Aerial crown-view tile of a tropical tree (Barro Colorado Island, Panama), acquired 20250414:
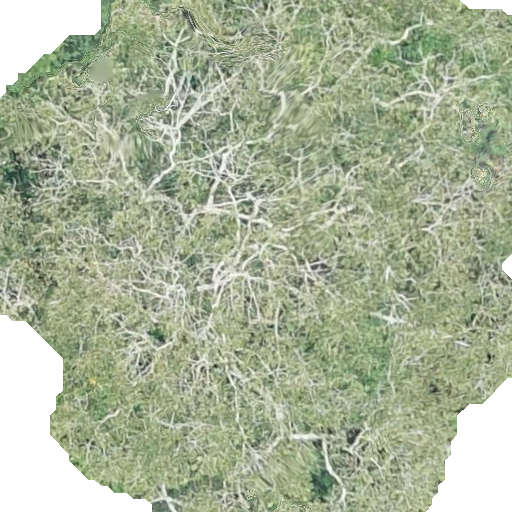
Species: Dipteryx oleifera
GBIF accepted scientific name: Dipteryx oleifera
Crown area: 455.963 m²